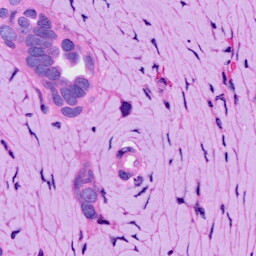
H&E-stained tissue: Ovarian